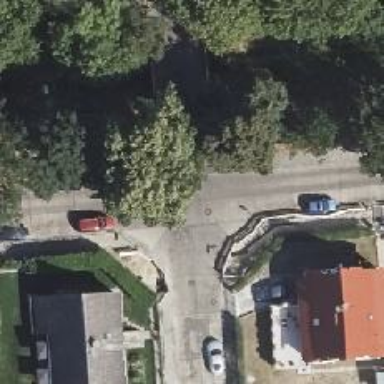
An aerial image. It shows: Residential road with sidewalks on both sides.